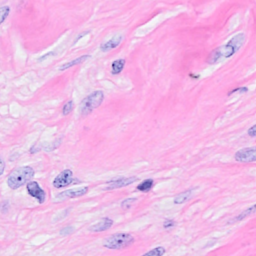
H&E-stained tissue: Breast